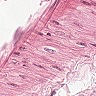
Metastatic tissue present: no